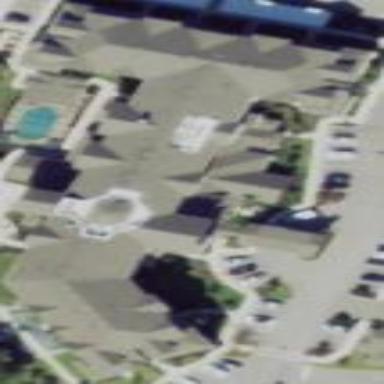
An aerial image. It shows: Nursing home building.